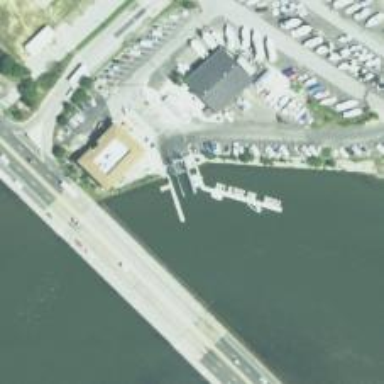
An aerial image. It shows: Pier by the dock.